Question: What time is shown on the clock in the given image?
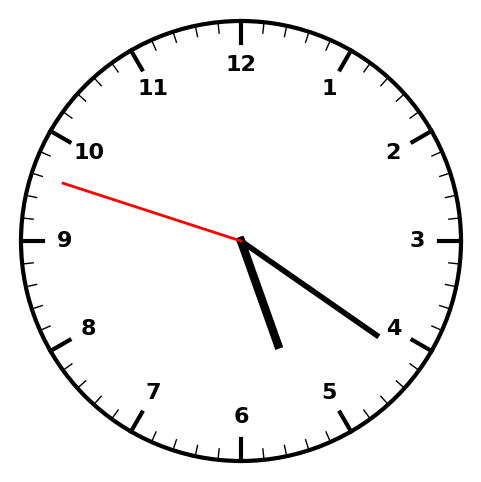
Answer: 05:20:48